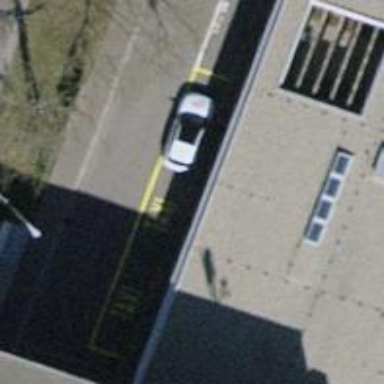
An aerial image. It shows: Taxi stand.